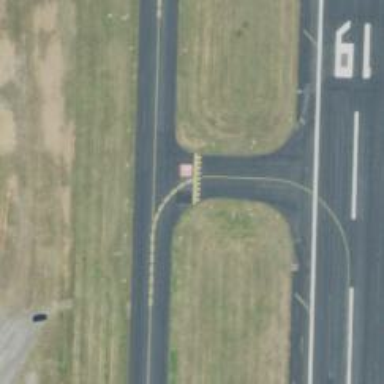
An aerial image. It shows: View of taxiway at the airport.